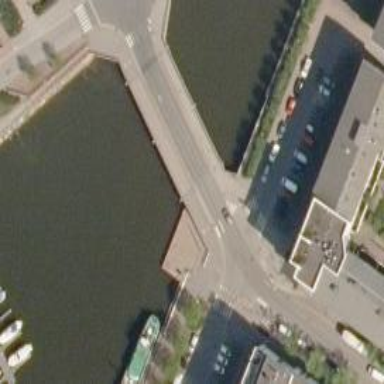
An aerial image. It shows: Uncontrolled crossing on the road.